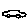
Label: car